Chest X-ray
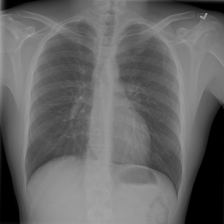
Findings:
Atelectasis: negative
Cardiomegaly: negative
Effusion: negative
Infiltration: negative
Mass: negative
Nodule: negative
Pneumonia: negative
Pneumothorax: negative
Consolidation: negative
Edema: negative
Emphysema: negative
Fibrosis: negative
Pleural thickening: negative
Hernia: negative